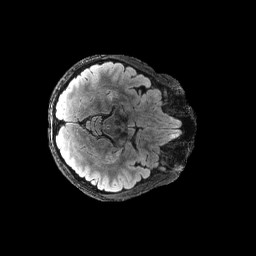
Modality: FLAIR
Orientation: axial
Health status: ill
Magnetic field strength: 3 T